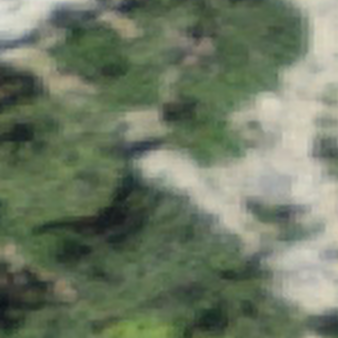
Label: other